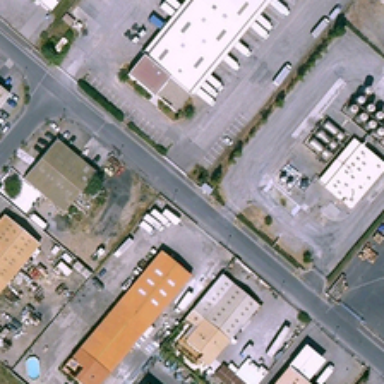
A large number of storage tanks are built in the factory .